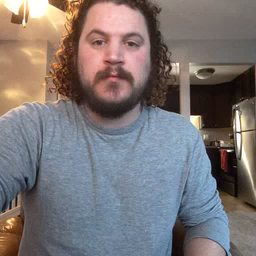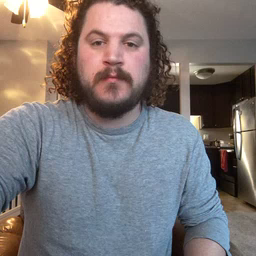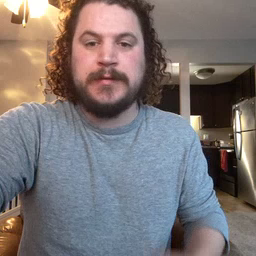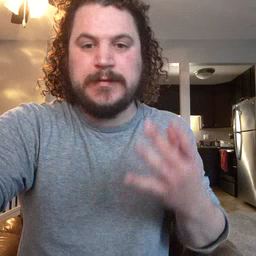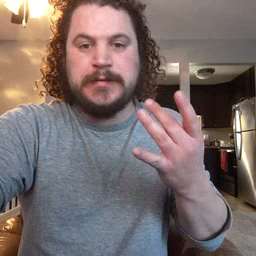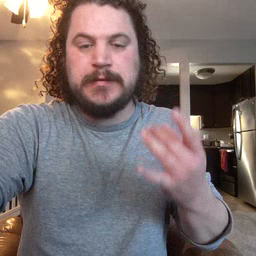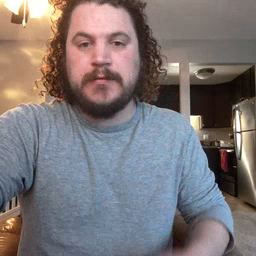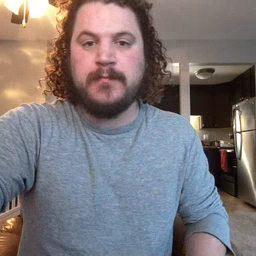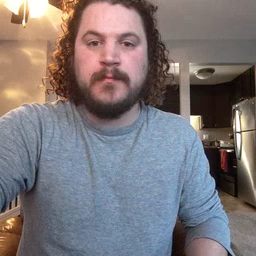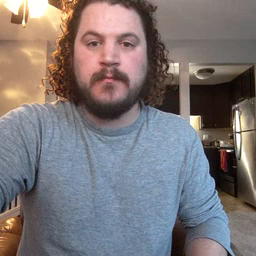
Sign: sticky